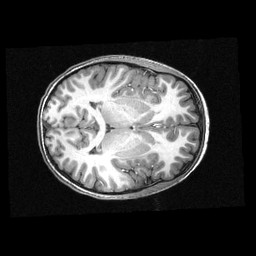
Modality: T1w
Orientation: axial
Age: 11
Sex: female
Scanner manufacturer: siemens
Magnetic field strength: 3 T
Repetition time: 2.3 s
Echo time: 0.00336 s